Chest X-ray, AP view. Patient: 36 years old, sex F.
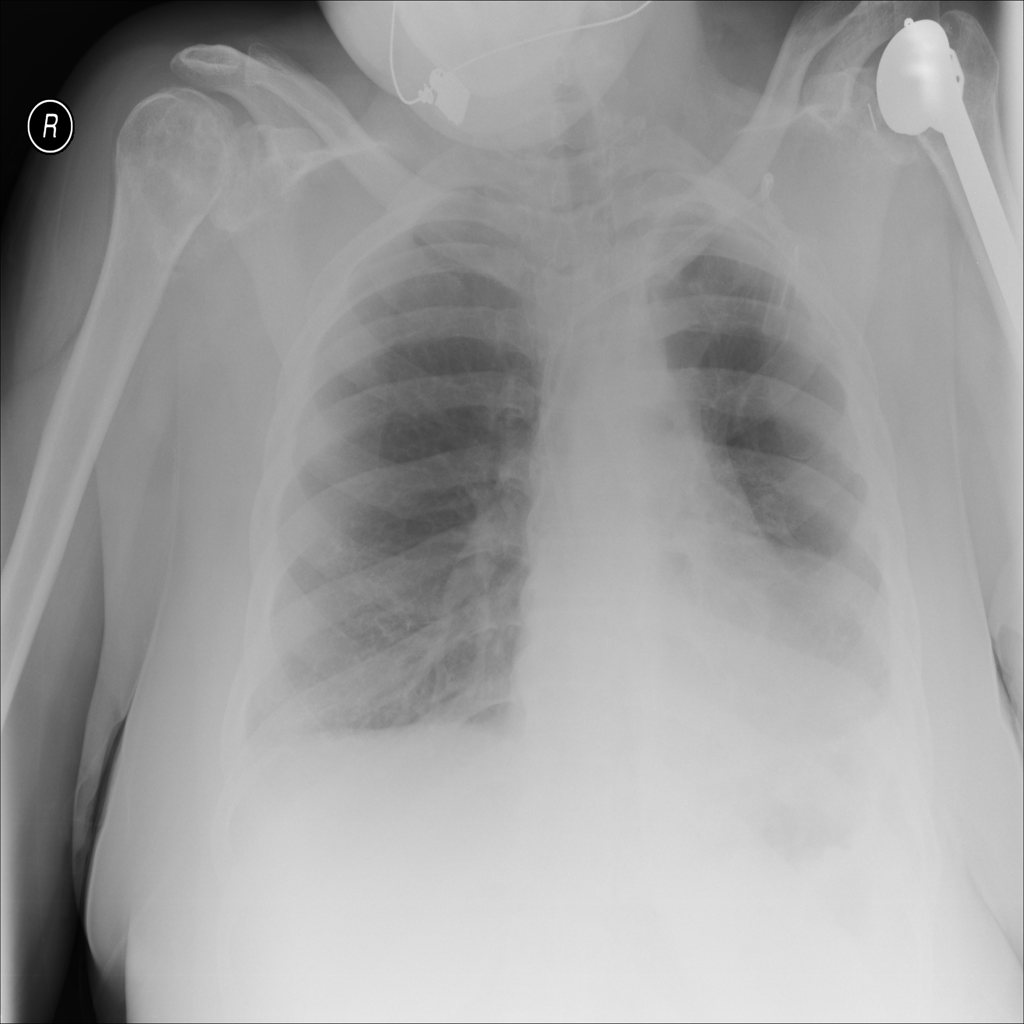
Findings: No Finding